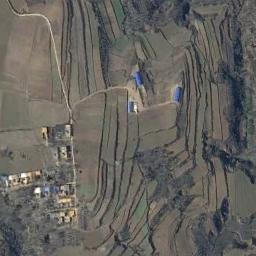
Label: terrace